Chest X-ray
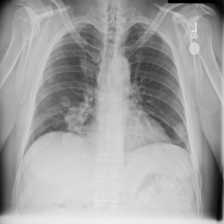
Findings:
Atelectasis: negative
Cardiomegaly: negative
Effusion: negative
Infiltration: negative
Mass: negative
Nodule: negative
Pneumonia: negative
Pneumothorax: negative
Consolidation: negative
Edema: negative
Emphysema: negative
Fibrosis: negative
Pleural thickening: negative
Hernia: negative